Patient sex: M
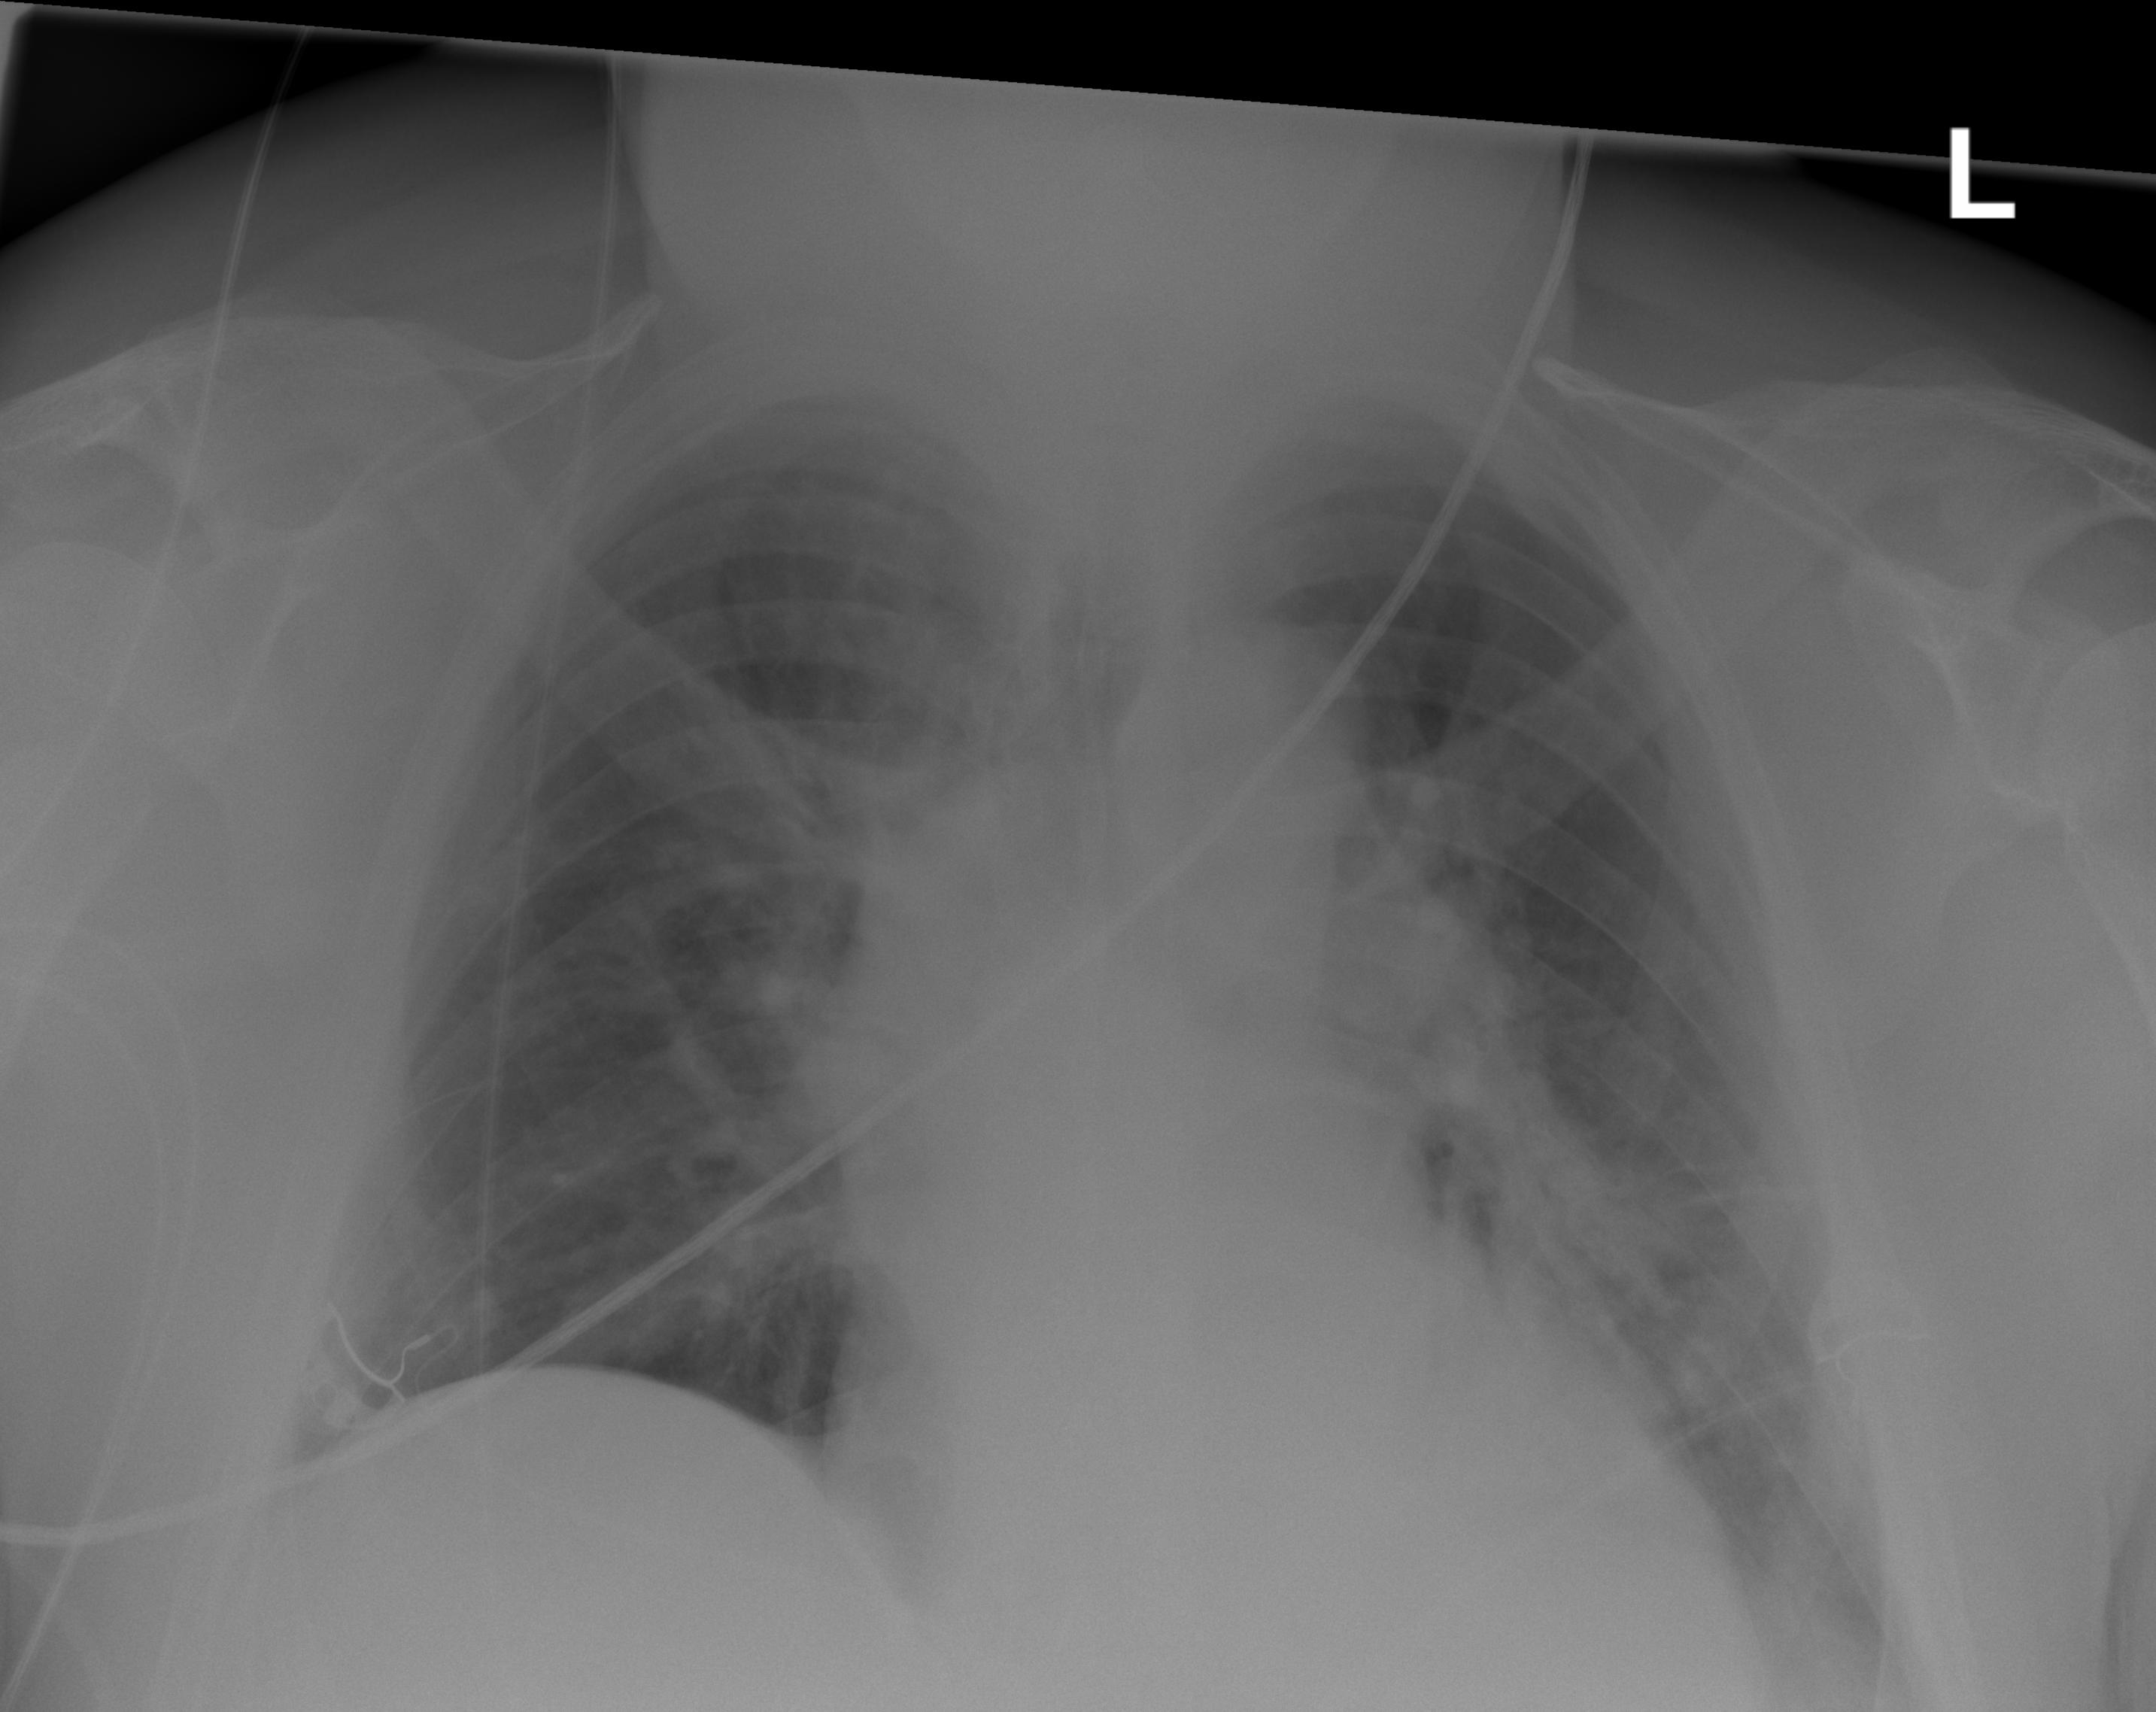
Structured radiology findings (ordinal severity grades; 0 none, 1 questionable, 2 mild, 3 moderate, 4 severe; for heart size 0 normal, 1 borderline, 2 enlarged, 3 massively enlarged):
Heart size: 1
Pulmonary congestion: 2
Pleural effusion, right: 0
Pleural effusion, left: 2
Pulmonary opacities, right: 1
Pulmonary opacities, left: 1
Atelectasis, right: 1
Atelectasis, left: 2